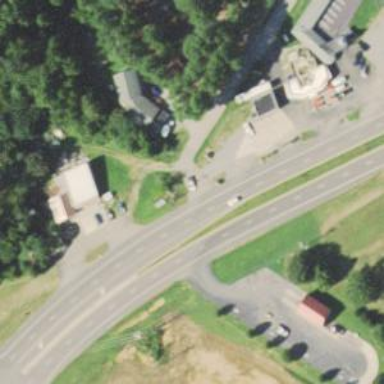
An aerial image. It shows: Primary highway.